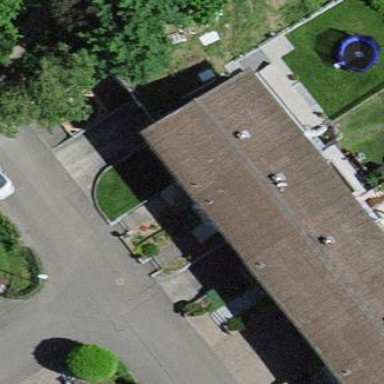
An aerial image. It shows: Terrace building.